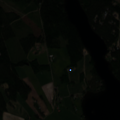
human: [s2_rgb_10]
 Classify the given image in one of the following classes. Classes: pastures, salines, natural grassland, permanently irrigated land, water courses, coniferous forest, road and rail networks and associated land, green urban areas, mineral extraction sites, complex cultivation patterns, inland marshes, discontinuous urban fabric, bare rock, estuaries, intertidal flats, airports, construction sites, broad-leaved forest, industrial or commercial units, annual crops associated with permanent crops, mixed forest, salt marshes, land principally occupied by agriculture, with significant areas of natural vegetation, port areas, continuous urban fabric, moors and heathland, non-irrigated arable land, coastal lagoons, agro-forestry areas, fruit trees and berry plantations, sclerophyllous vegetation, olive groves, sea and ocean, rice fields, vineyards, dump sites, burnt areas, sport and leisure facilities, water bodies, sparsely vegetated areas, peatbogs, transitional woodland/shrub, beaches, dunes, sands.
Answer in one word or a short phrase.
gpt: land principally occupied by agriculture, with significant areas of natural vegetation, mixed forest, water bodies